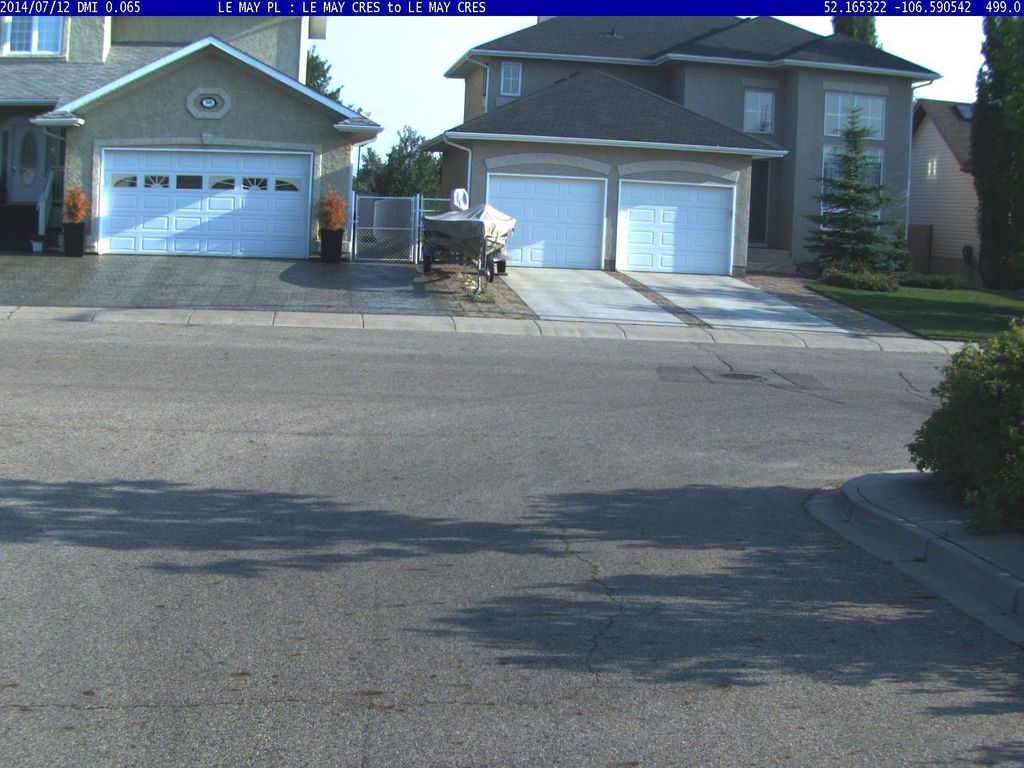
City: saskatoon